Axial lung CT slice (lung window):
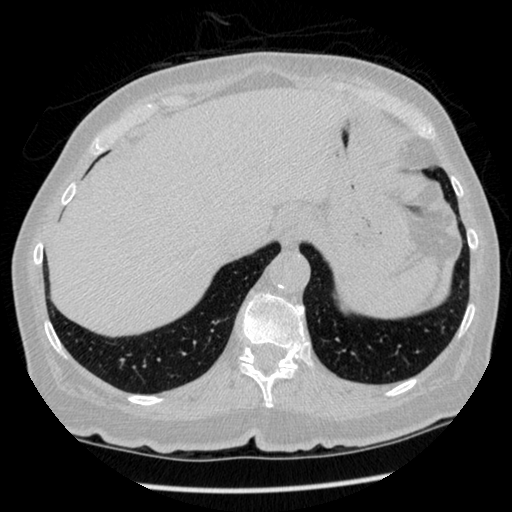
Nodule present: no